Question: I'm new to SQL. Trying to get a certain date for jobs from a table. The only way to get these dates is to look to a massive table where every item for each job is stored with a last transaction date. The date I want is the largest date in the lst_trx_date column for each job.
The data in the table looks something like this:

Where each job has a varying amount of items. My biggest hurdle and my main question: How can I instead of selecting the entire job table only select the largest lst_trx_date for each job? I initially brought in the data using microsoft query, but I realize my request will probably require modifying the SQL command text directly.
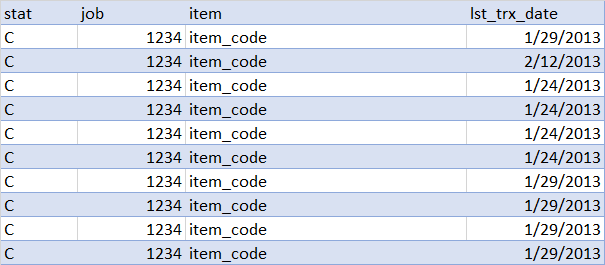
Answer: I think it would be along these lines:
'''
SELECT job, MAX(lst_trx_date) as job, last_transaction_date
FROM table
GROUP BY job
ORDER BY lst_trx_date DESC
'''